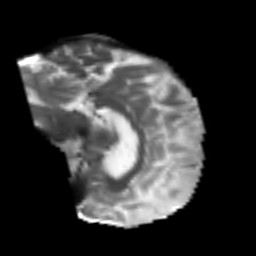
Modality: T2w
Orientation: sagittal
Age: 61
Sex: male
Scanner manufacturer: siemens
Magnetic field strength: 3 T
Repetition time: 4.999 s
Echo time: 0.07946 s